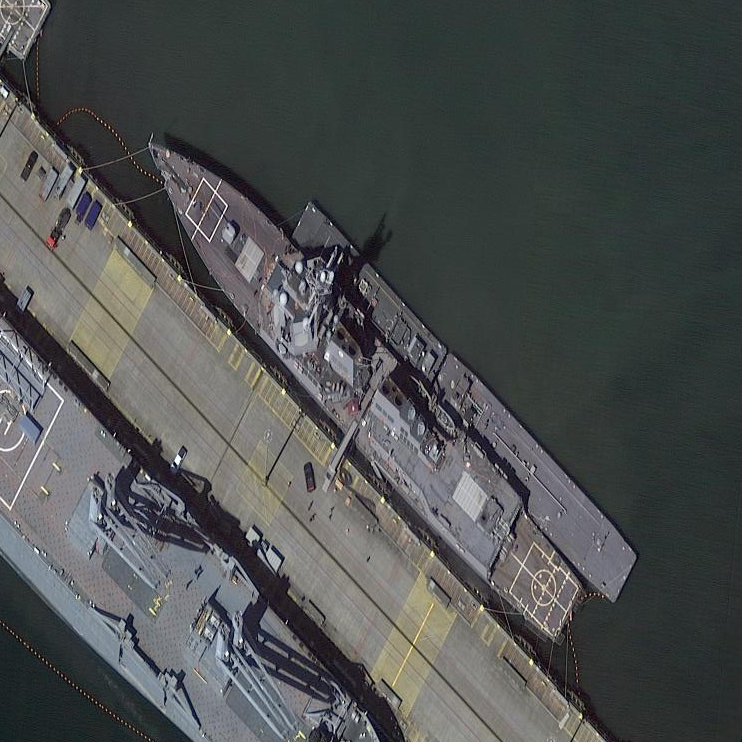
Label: destroyer